Question: I have a "Cart" item in a menu option, and I'd like to display the number of products in the cart, as shown below.

To achieve this I want to create several images with numbers from 1 to 9 and 9+ and set the correct image as the background of the corresponding menu option item when opening the menu.
How can I do this, i.e. how can I change the background of a menu option item dynamically?
Thanks
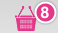
Answer: Override 'onPrepareOptionsMenu()' menu method. It is called each time user clicks 'Menu' button.
'''
@Override
public boolean onPrepareOptionsMenu(Menu menu) {
// Let's find id of resource for drawable with required count
// assuming you have cartIcon1.png, cartIcon2.png etc
// in your 'drawable' folder
int resId = getResources().getIdentifier("cartIcon" + numberOfElementsInCart, "drawable", getPackageName());
if (resId != 0)
menu.findItem(R.id.cart).setIcon(resId);
// If resource was not found, set default icon
else
menu.findItem(R.id.cart).setIcon(R.drawable.defaultCart);
return true;
}
'''
Overriding background is much harder, and I believe it's more convinient to have icons with cart and number, since you already have .png for each number